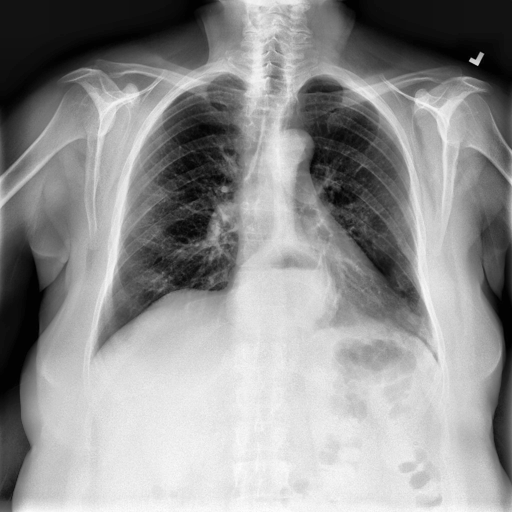
Finding: NORMAL